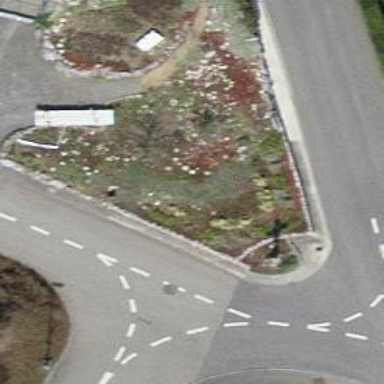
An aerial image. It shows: Historic wayside cross near man-made tower.